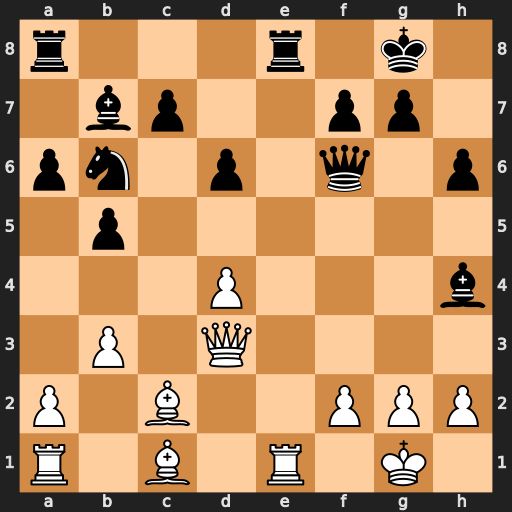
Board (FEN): r3r1k1/1bp2pp1/pn1p1q1p/1p6/3P3b/1P1Q4/P1B2PPP/R1B1R1K1
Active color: w
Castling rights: -
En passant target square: -
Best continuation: Qh7+ Kf8 Qh8#